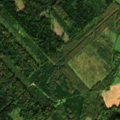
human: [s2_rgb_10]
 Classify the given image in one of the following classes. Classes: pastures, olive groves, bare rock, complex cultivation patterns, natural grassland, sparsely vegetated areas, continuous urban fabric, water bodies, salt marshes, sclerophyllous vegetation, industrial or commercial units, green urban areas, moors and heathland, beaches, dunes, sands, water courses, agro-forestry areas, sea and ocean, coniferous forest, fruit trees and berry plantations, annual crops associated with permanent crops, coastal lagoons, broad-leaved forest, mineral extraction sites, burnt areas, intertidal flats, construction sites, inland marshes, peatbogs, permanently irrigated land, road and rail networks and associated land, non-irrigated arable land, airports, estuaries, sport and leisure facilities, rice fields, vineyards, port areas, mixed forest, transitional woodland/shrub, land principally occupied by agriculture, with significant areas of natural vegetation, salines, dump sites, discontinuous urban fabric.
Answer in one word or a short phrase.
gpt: non-irrigated arable land, broad-leaved forest, coniferous forest, mixed forest, transitional woodland/shrub